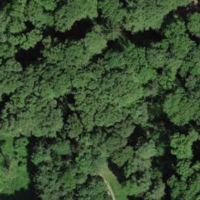
EUNIS habitat code: 41
Species observed at this site:
Campanula trachelium